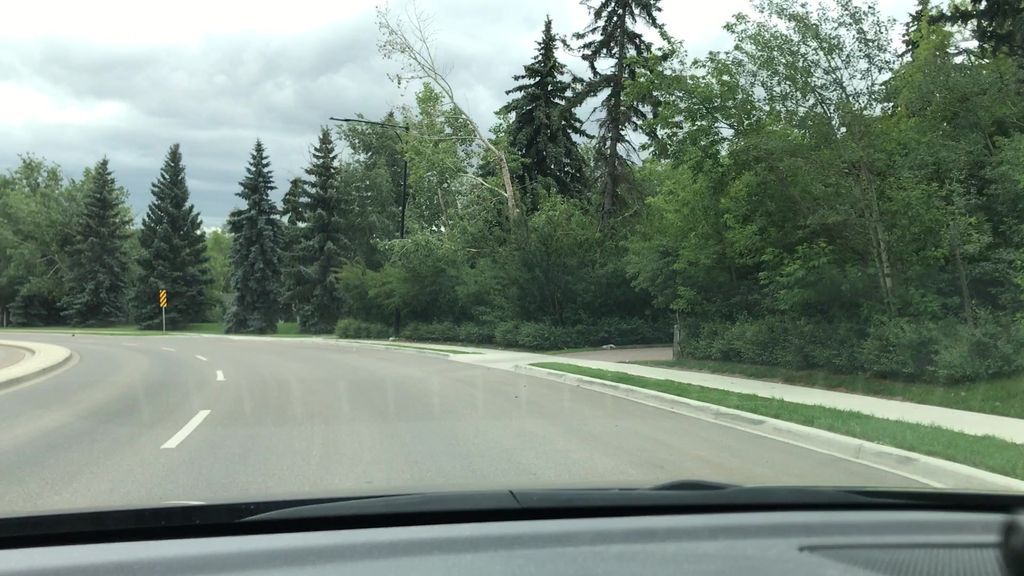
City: edmonton